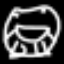
Label: frog